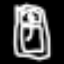
Label: bed